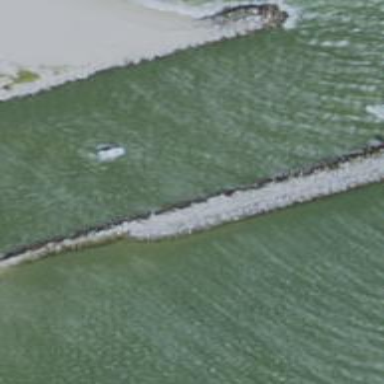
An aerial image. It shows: Breakwater structure.